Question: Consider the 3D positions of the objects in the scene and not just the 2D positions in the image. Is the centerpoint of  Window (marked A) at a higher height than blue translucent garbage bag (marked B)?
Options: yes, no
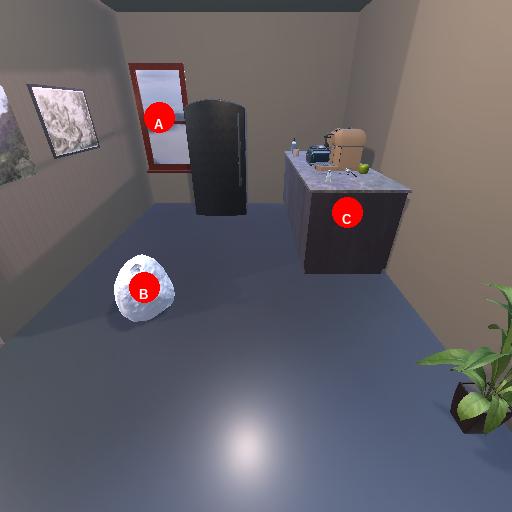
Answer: yes